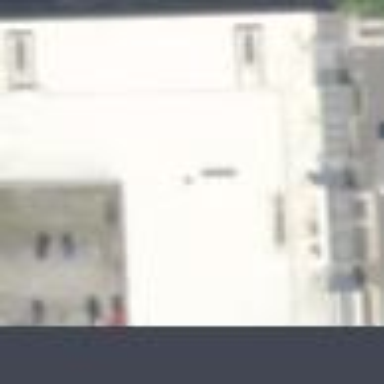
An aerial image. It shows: Storage rental shop located in building.